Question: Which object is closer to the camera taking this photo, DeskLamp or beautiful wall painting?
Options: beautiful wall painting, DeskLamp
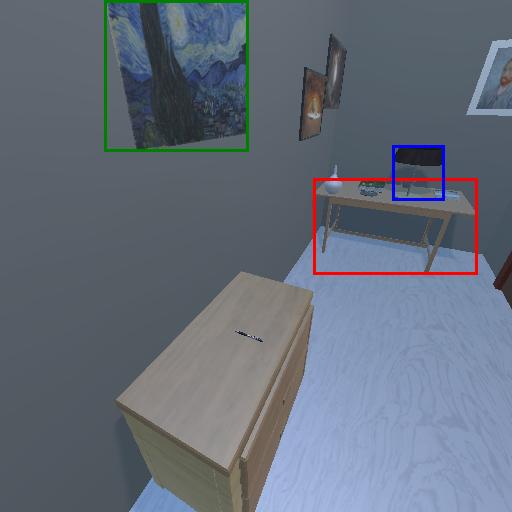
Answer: beautiful wall painting